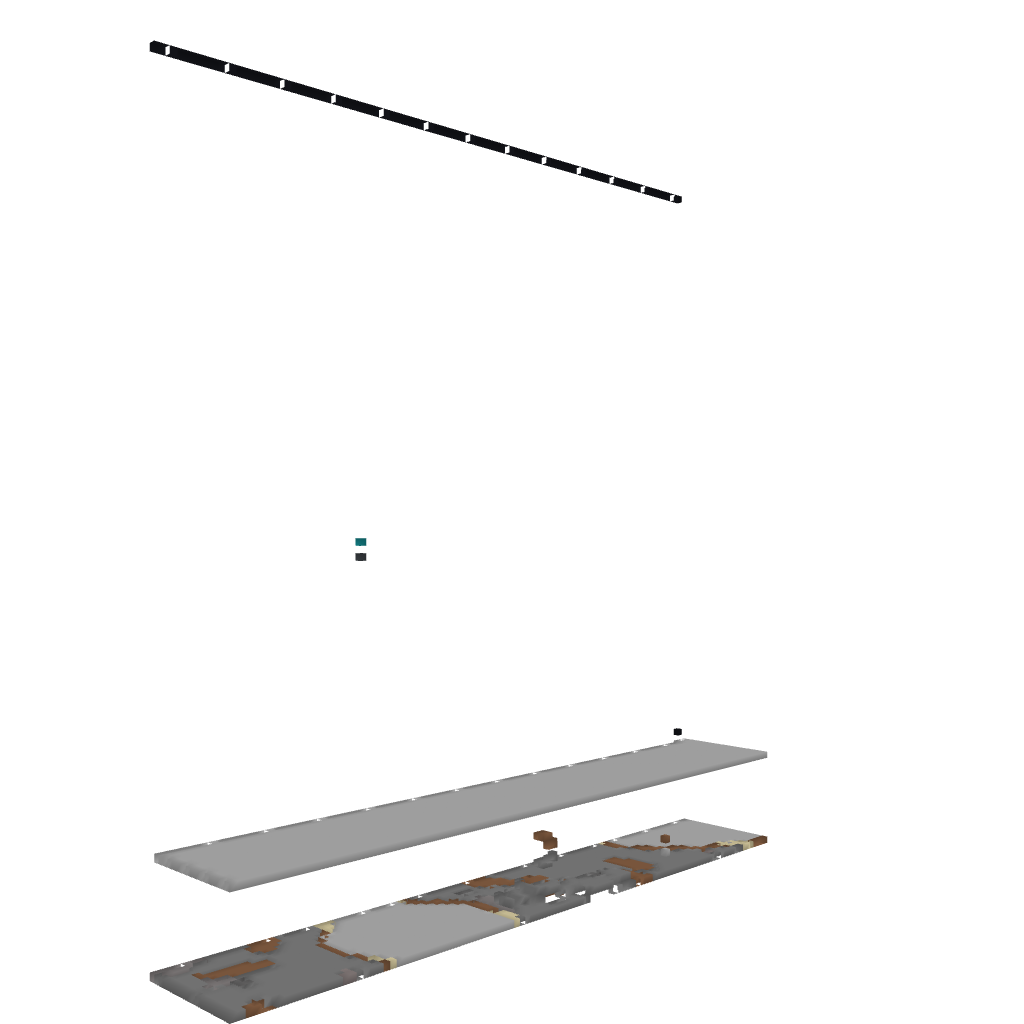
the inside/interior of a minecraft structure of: Blue Dragon